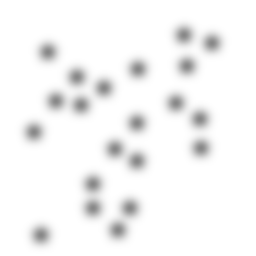
Squares: 0
Triangles: 0
Stars: 21
Total shapes: 21